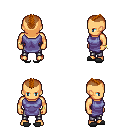
a pixel art fantasy rpg character, male body template, human, tanned skin, chain tabard jacket, metal pants, brunette short mohawk hairstyle, bracelets, gray slippers, four views (front, back, left, right), 2x2 character sprite sheet, small pixel art, hard edges, no anti-aliasing